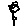
Label: flower